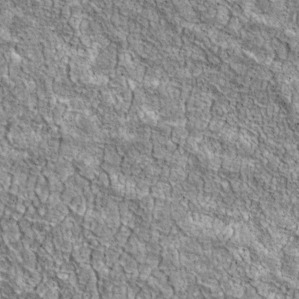
Label: non_frost